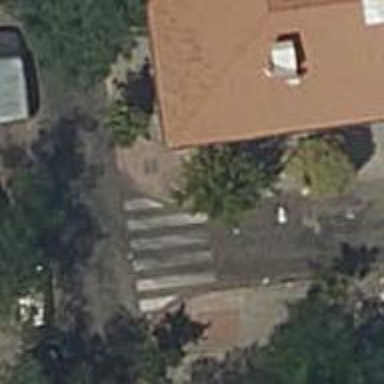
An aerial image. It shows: Marked crossing on the road.